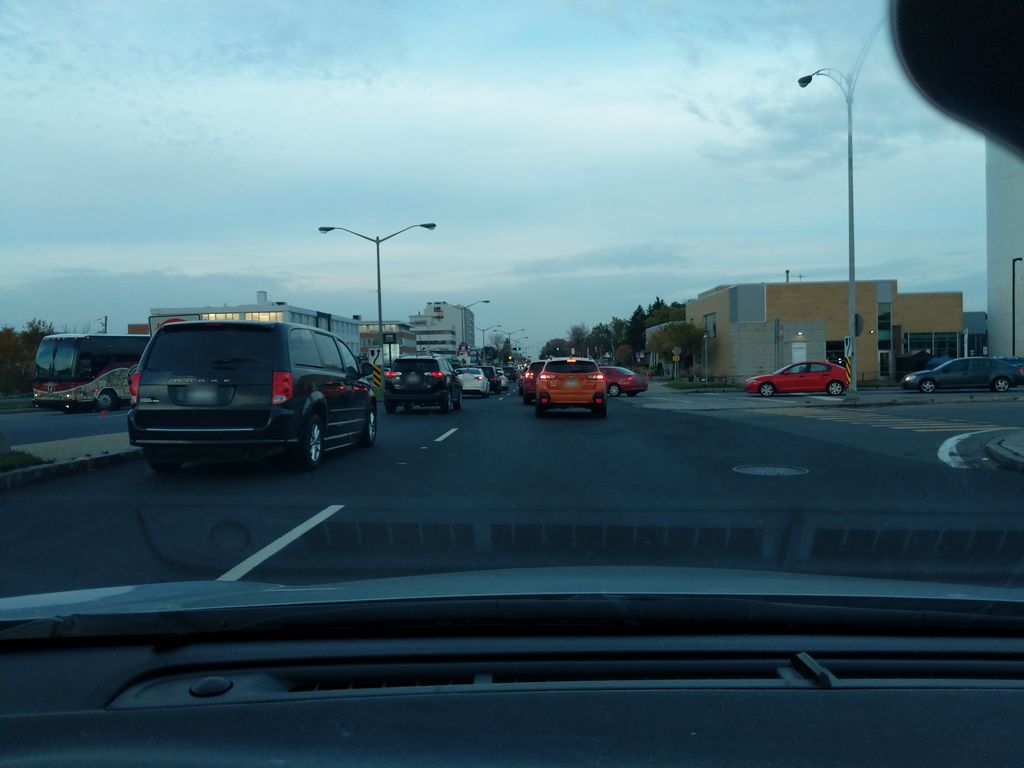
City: quebec_city